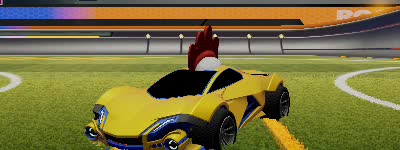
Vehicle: werewolf